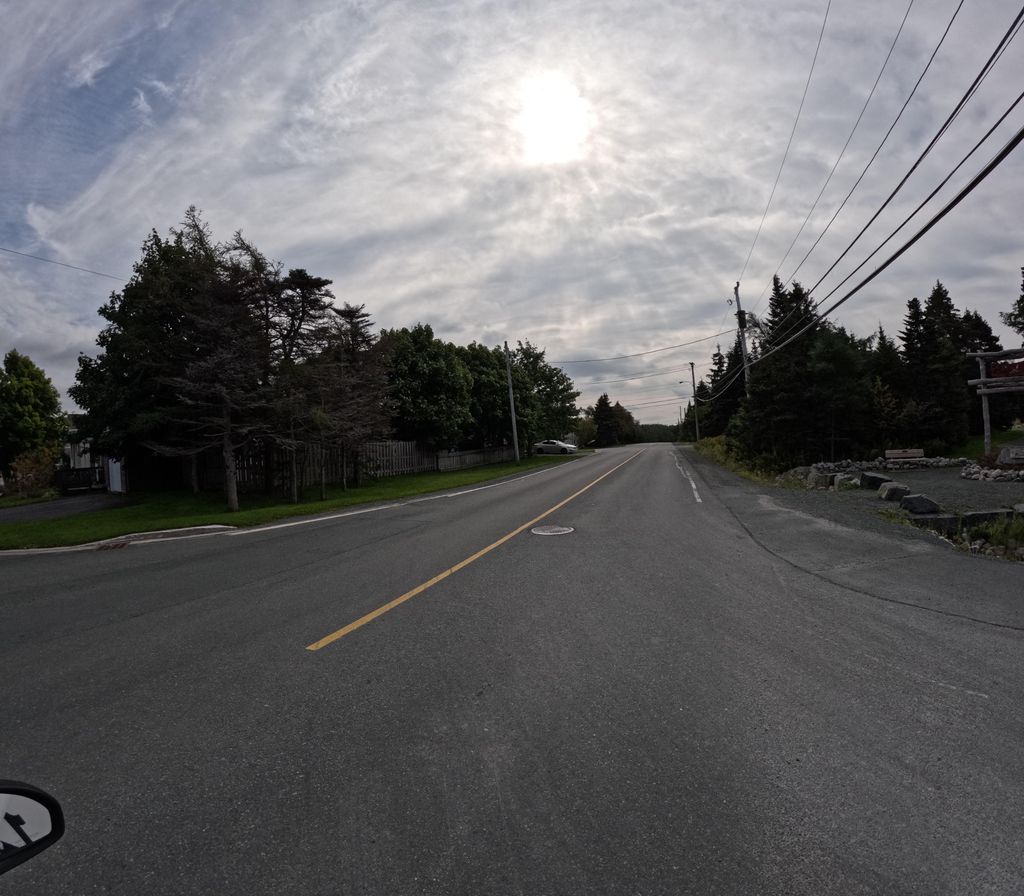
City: st_johns